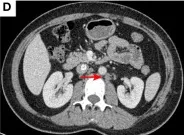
The short diameter of retroperitoneal lymph nodes was 0.91 cm which was a non-confirmed metastases [red arrow, ], and ,the short diameter of left pelvic lymph nodes was 2.98 cm [red arrow.
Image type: radiology (ct)